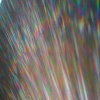
Label: sunburn